Interaction volume radius: 5 \u00c5
Interaction volume height: 40 \u00c5
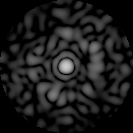
Disorder parameter: 0.8537